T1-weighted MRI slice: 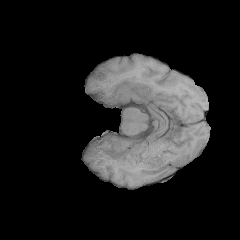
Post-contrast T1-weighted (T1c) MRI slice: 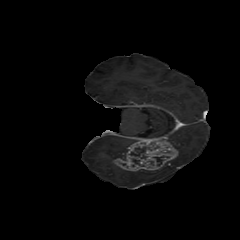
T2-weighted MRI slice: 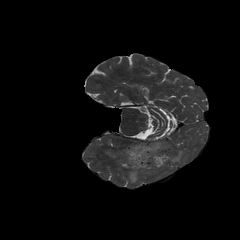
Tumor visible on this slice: yes